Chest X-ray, AP view. Patient: 52 years old, sex F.
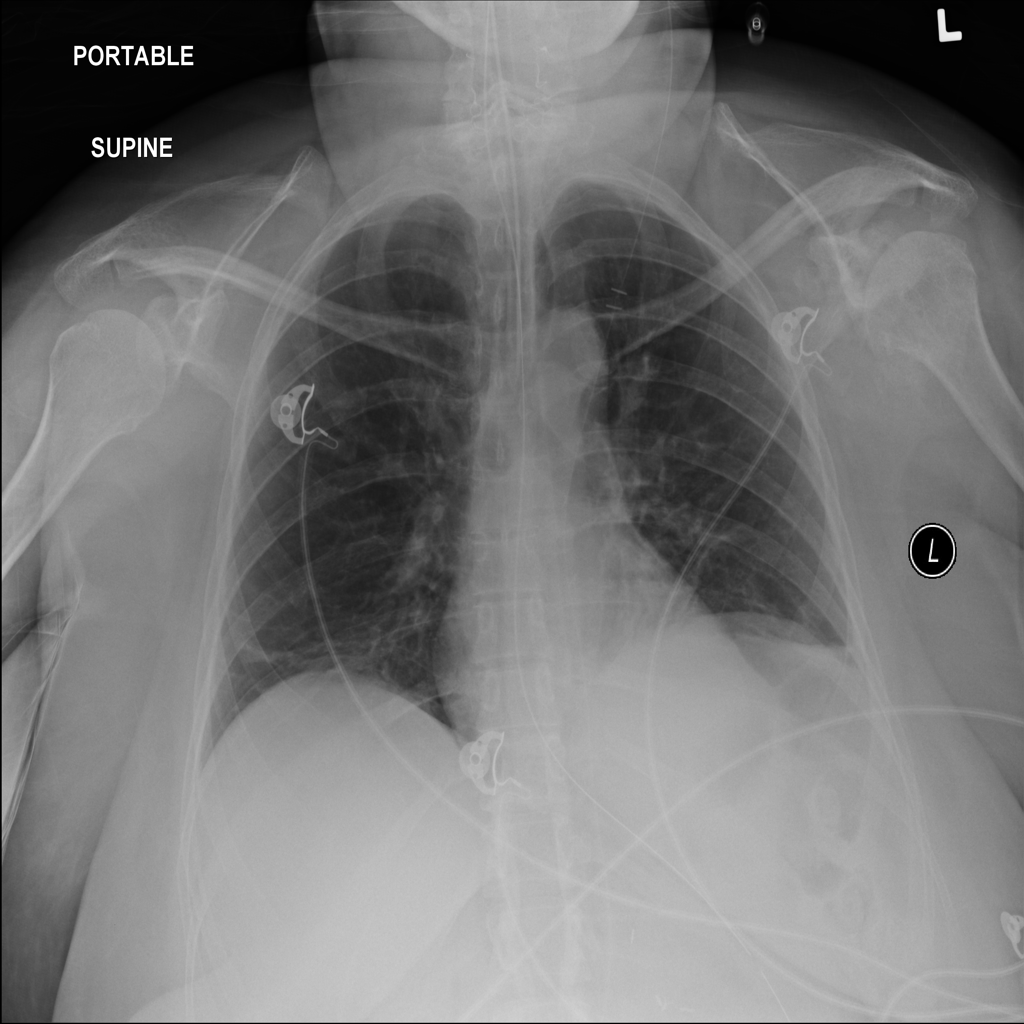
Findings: No Finding